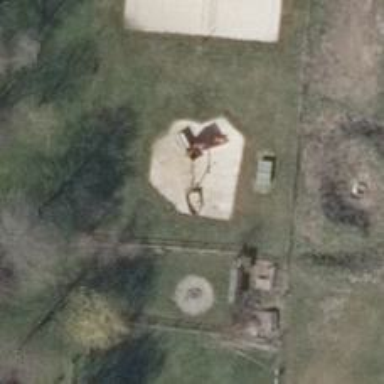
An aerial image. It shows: Playground with swings.